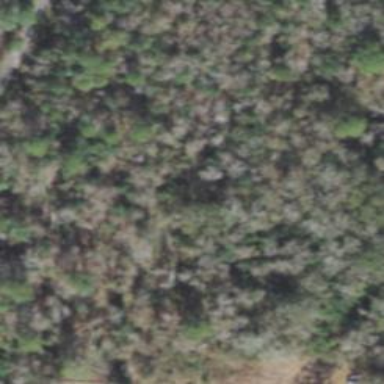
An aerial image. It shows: Mixed woodland area with various types of leaves.